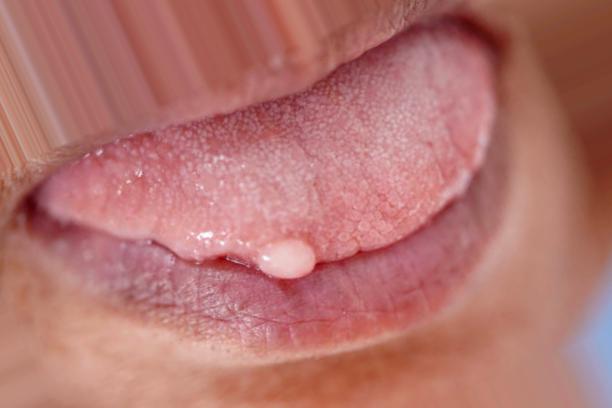
Condition: Mouth Ulcer